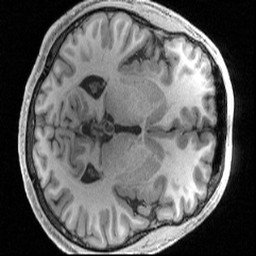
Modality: T1w
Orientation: axial
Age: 25
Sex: male
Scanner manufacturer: siemens
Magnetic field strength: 3 T
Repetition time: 2.4 s
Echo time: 0.00231 s